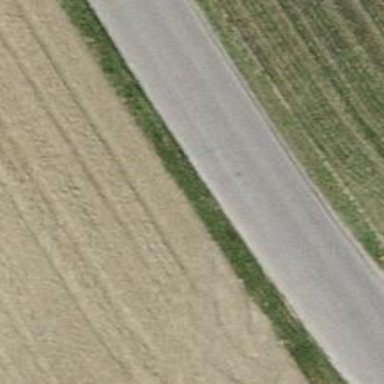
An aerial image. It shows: Tertiary road with asphalt surface.